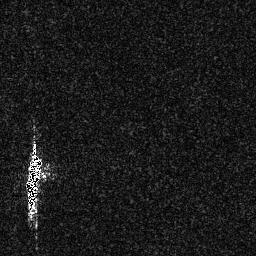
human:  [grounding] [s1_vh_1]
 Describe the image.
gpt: In the satellite image, there is  <ref>1 medium ship </ref> <box>[[8, 58, 17, 84, 0]]</box> located at bottom left.